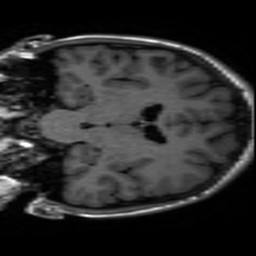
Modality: inplaneT1
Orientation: coronal
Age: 18
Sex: male
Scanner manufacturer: ge
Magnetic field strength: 3 T
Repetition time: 2.499 s
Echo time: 0.02513 s